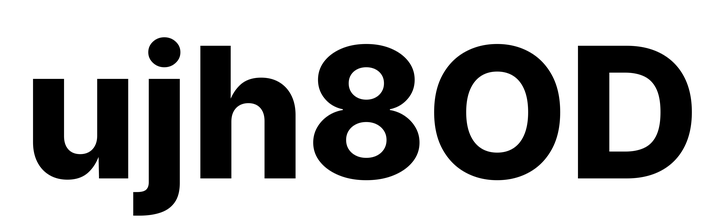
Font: Inter_ExtraBold